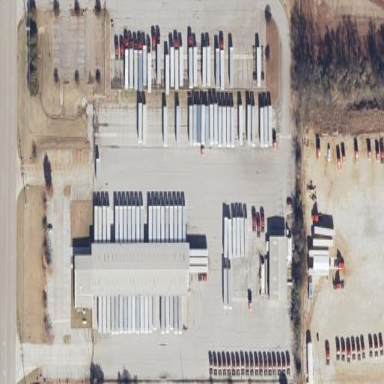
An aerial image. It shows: Commercial area primarily dedicated to logistics.